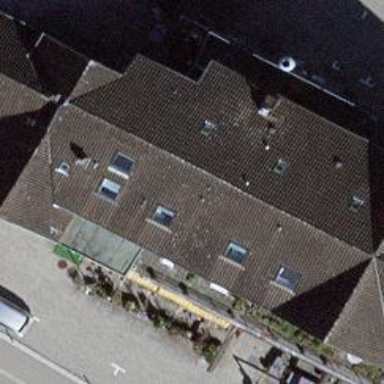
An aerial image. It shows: Restaurant.